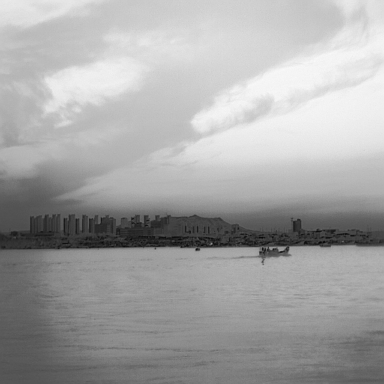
There are two bulk_carriers in the infrared image.